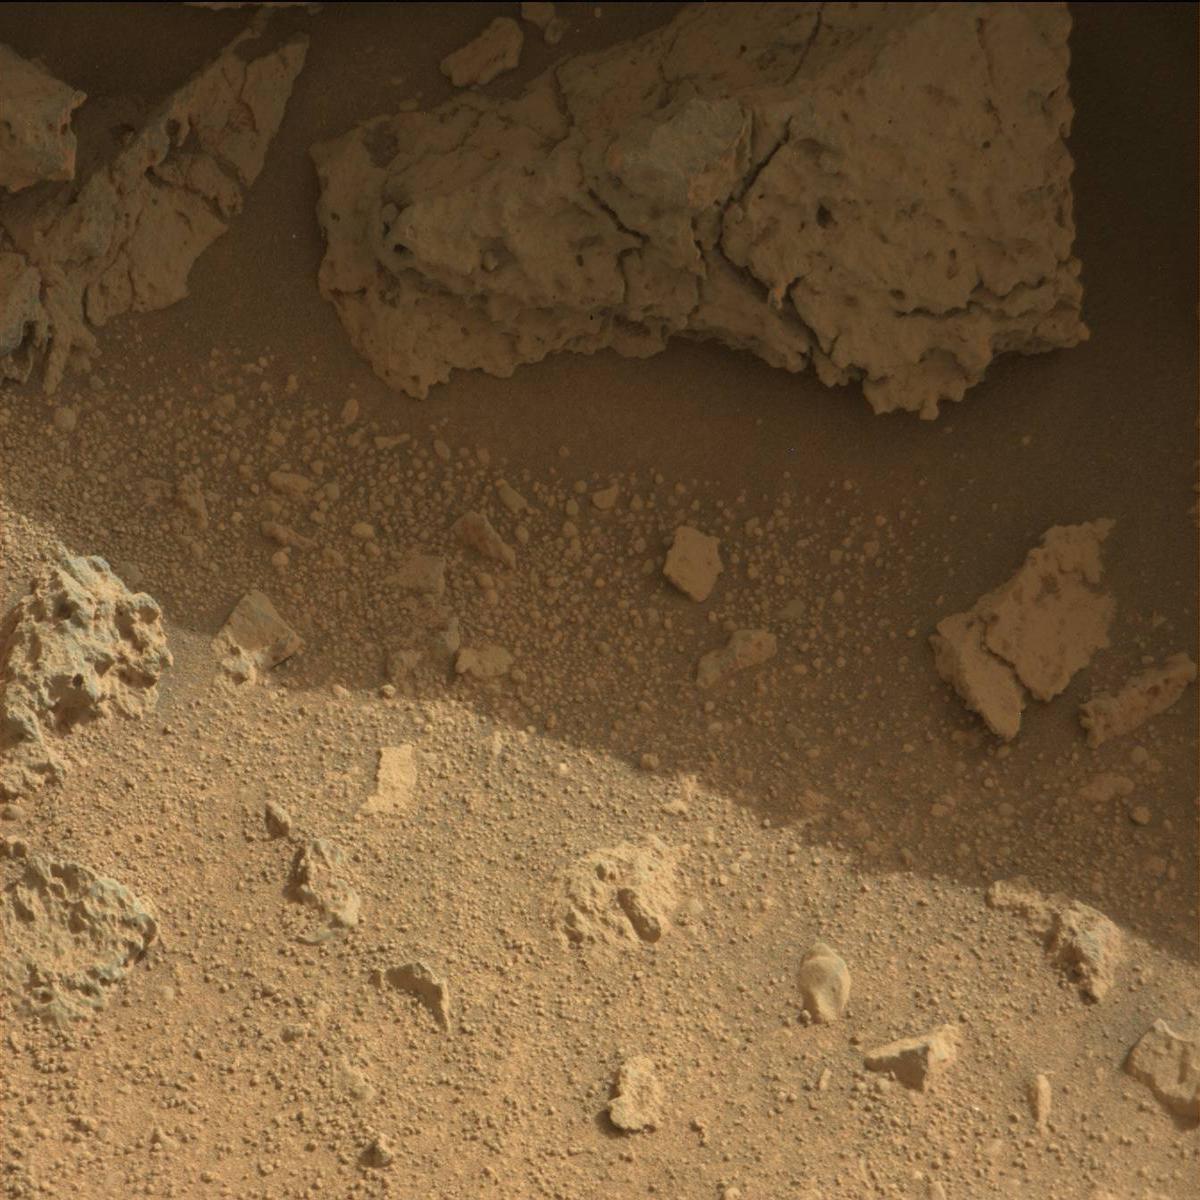
Terrain classes present: Bedrock, Rock, Sand / Soil